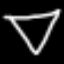
Label: diamond